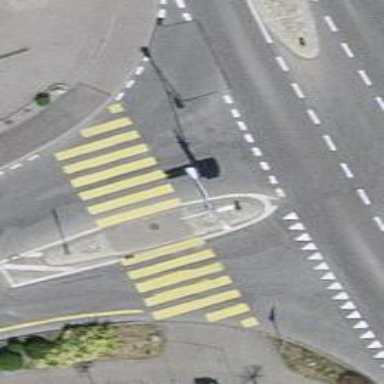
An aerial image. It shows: Uncontrolled zebra crossing with central island.